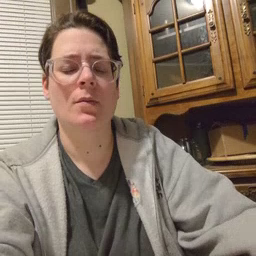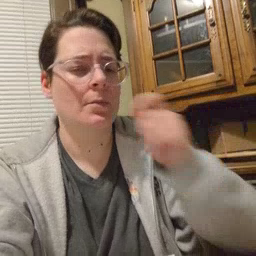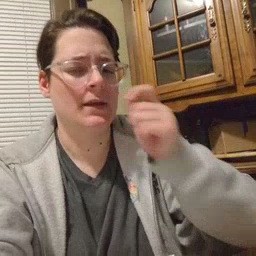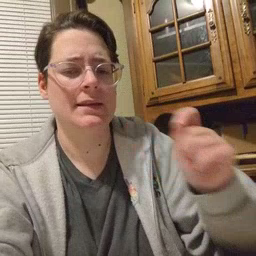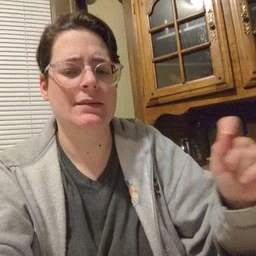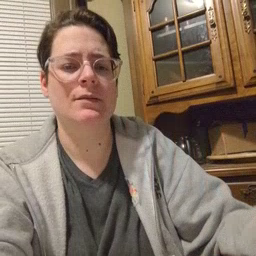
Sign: pen